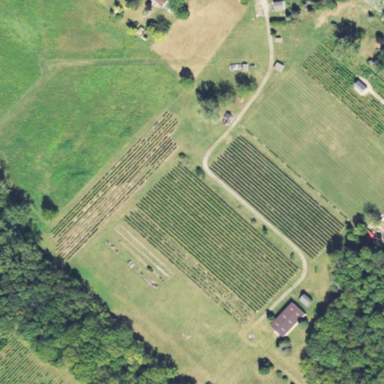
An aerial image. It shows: Vineyard with grape crops.